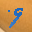
Label: 9